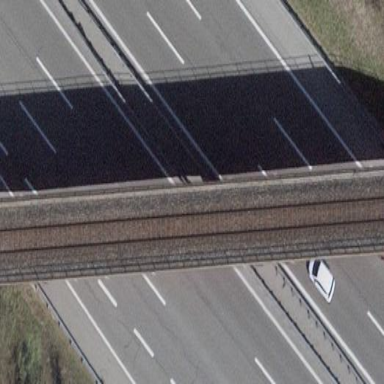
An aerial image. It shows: Beam bridge made by humans.